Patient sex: M
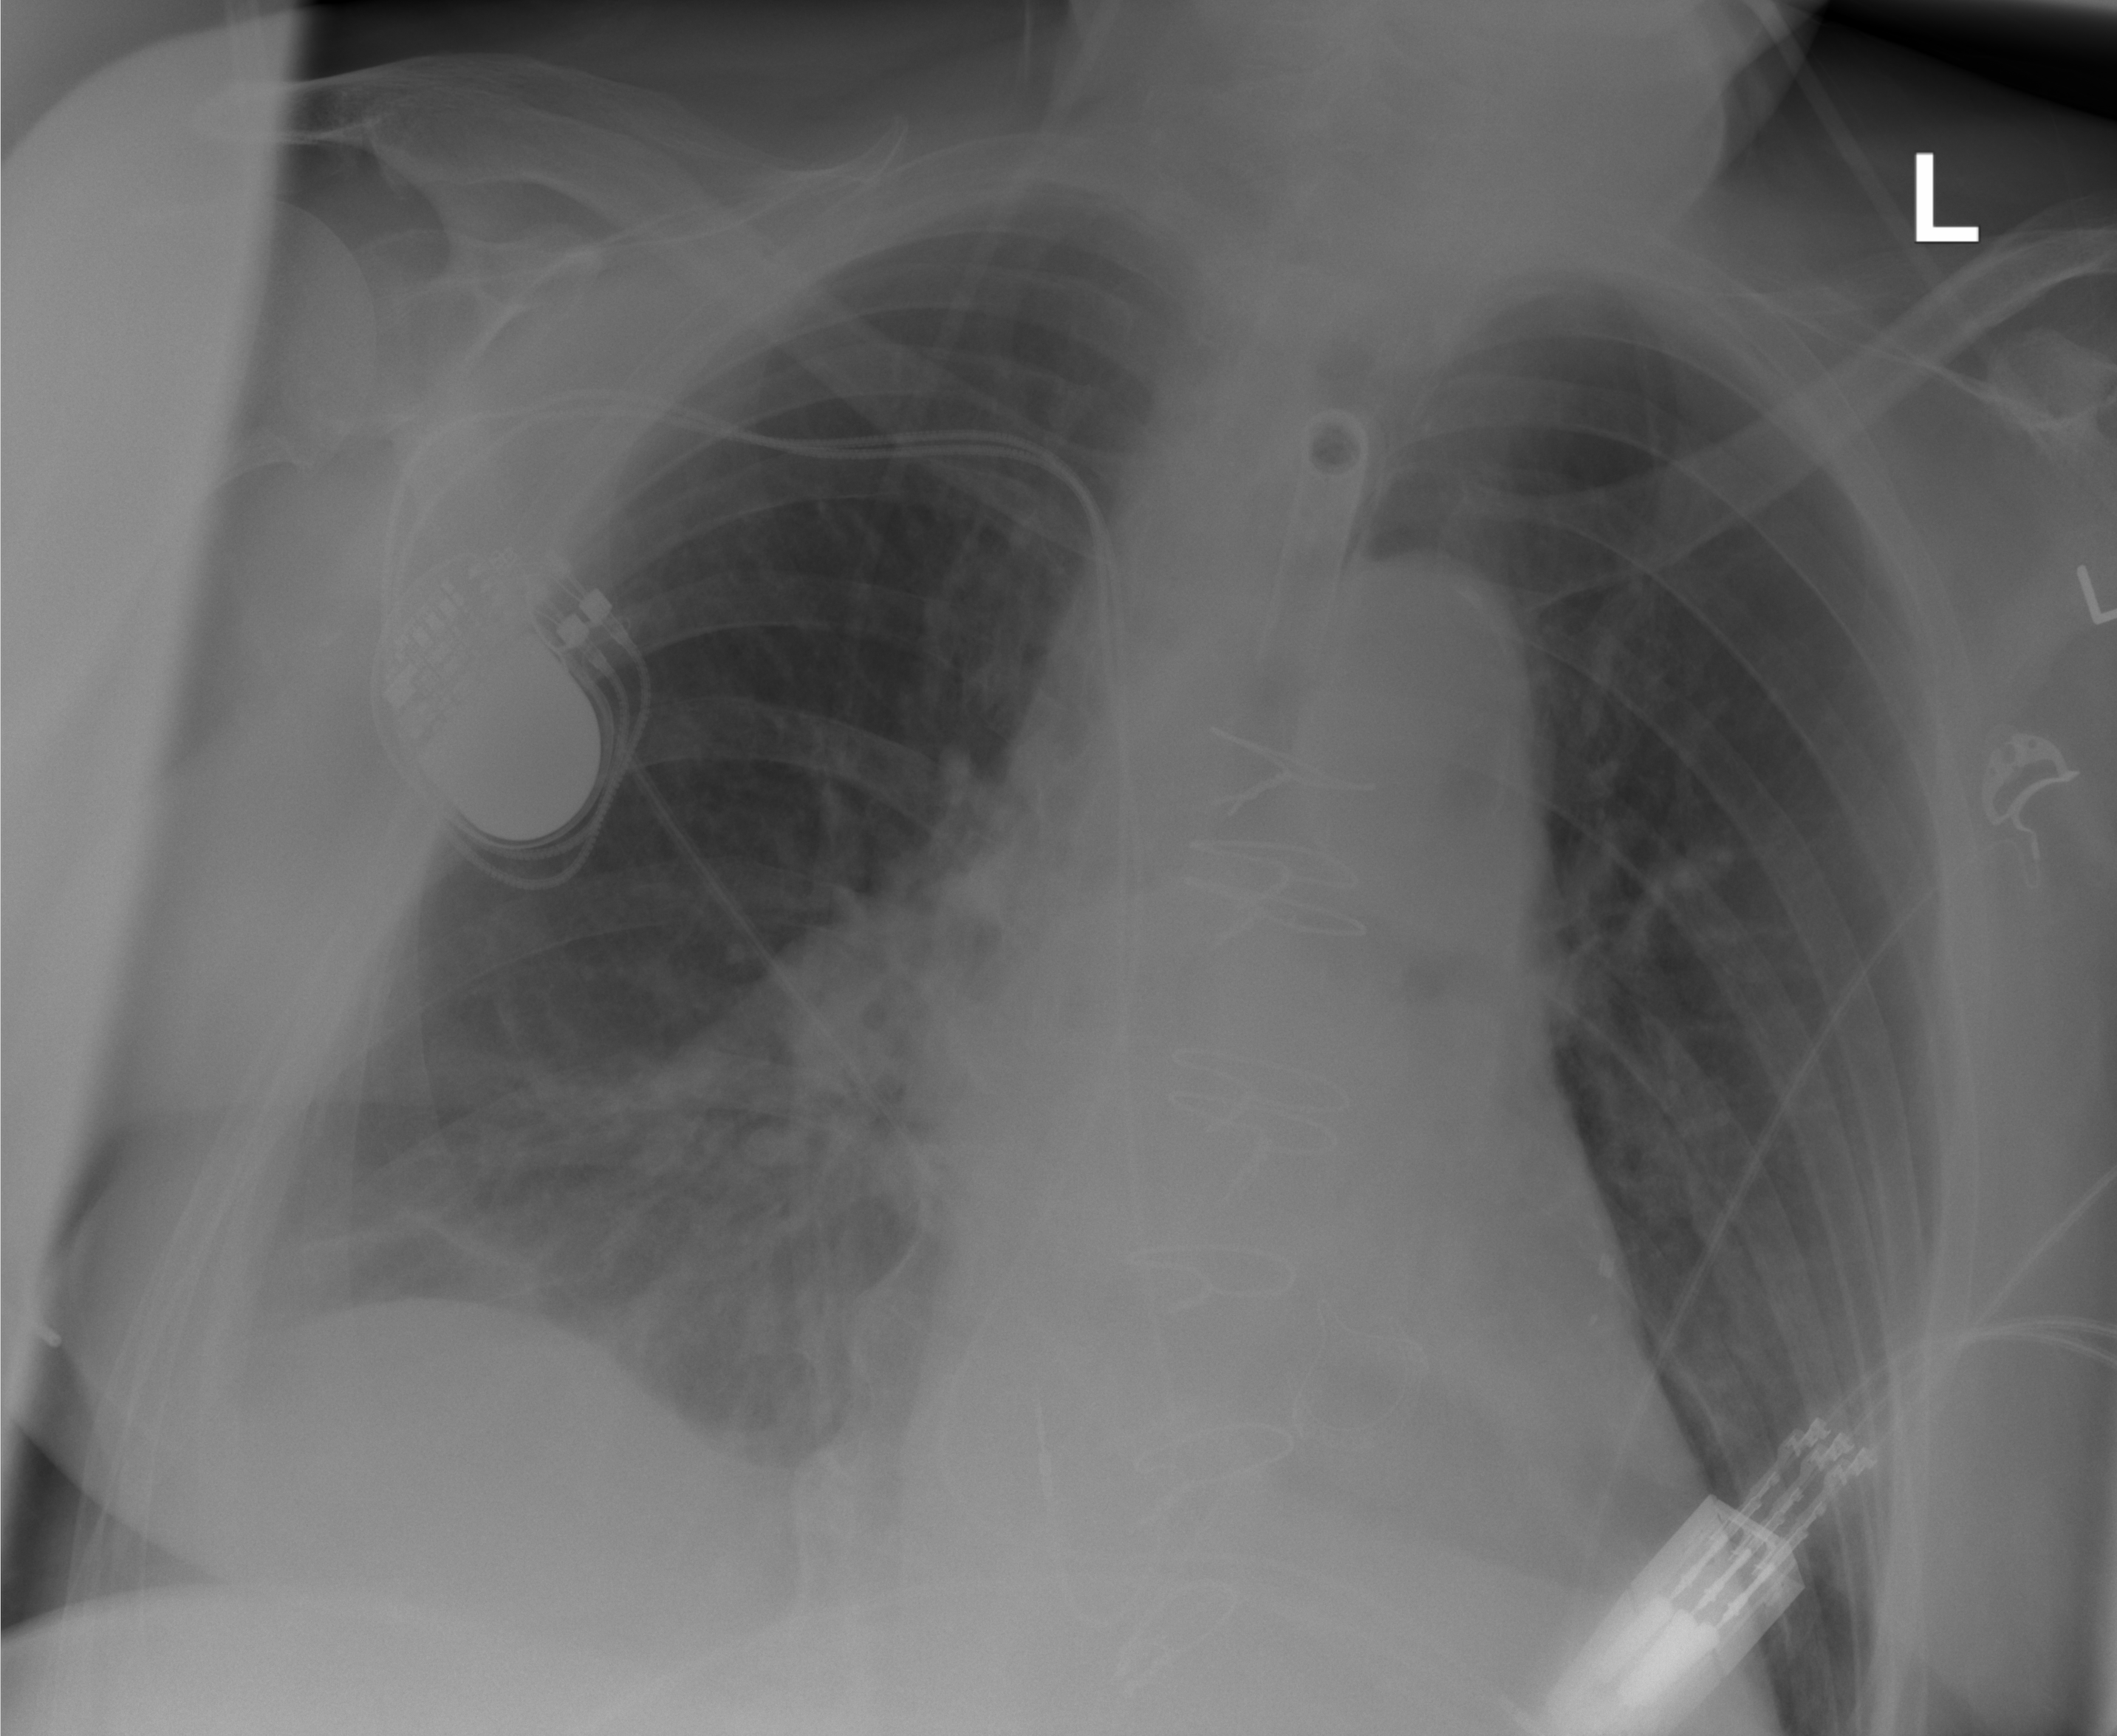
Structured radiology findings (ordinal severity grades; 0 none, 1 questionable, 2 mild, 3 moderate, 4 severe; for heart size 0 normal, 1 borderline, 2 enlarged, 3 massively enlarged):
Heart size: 2
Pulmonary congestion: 0
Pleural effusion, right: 2
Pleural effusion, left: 0
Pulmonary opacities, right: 2
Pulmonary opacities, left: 0
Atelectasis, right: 2
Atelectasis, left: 0